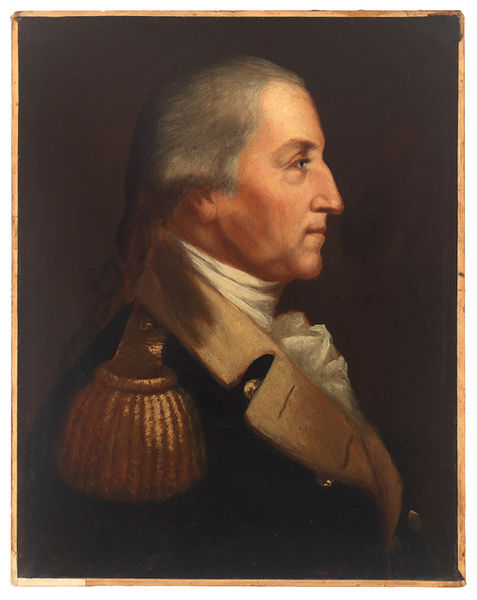
Titel: George Washington
Künstler: Joseph Wright
Standort: Amherst (Massachusetts, USA)
Institution: Mead Art Museum, Amherst College
Schlagwörter: blue, oil, white, collar, face, gold, hair, nose, painting, portrait, profile, man, ear, eyes, america, frame, buttons, jacket, clothes, art, pastel, brush, canvas, colour, lapel, washington, general, tassles, braid, tassel, eighteenth century, mout, white hair, 1700, ponytail, caucasian, george washington, 1700s